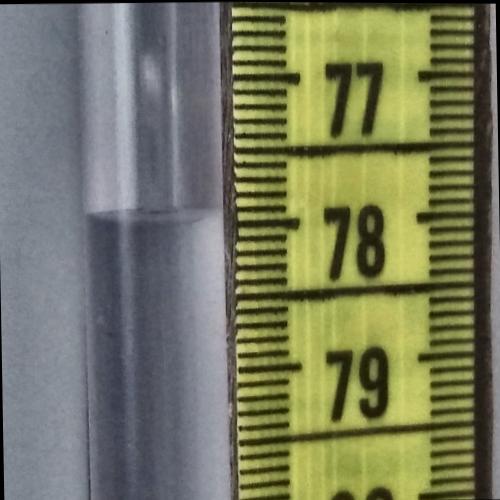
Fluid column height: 78.0 cm